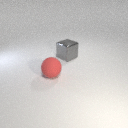
large red rubber sphere in front of large gray metal cube